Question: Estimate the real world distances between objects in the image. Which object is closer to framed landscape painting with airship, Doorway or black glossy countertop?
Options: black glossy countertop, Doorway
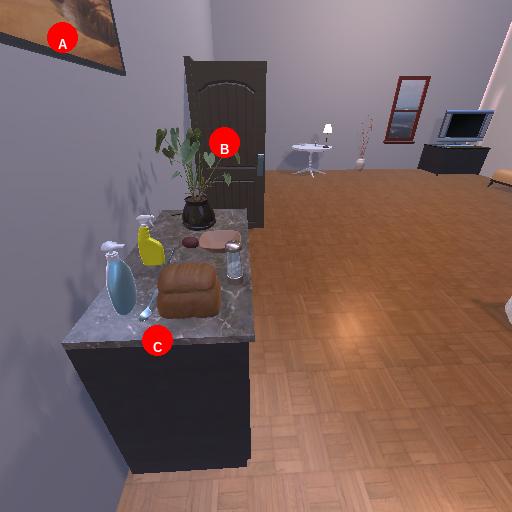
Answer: black glossy countertop